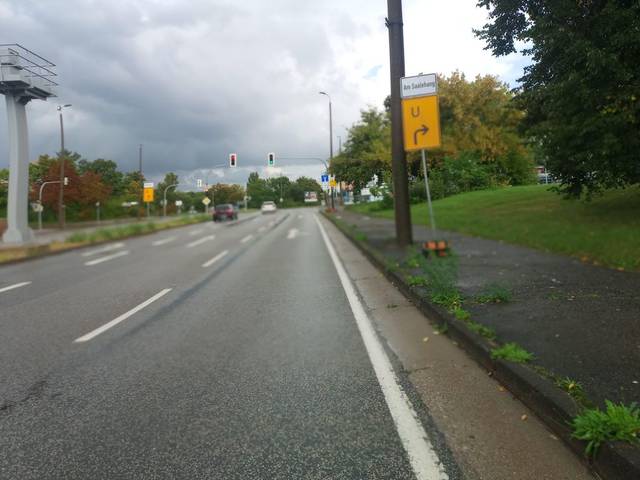
Region: Germany
Coordinates: 51.351, 11.996